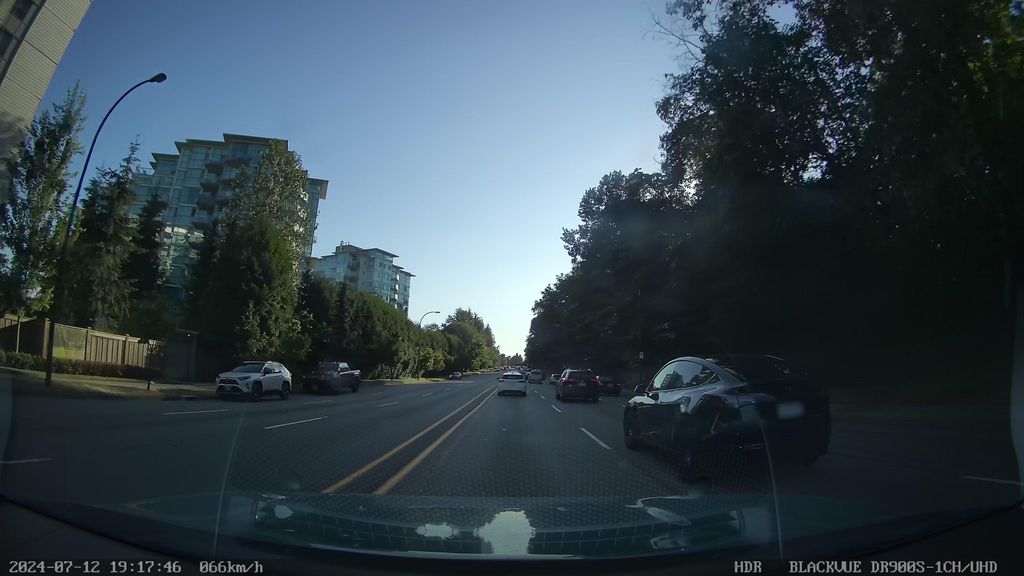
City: vancouver